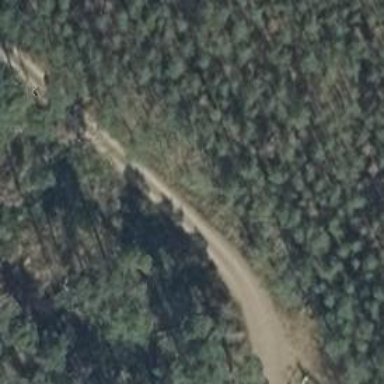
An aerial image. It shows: Sandy track road with grade3 tracktype.